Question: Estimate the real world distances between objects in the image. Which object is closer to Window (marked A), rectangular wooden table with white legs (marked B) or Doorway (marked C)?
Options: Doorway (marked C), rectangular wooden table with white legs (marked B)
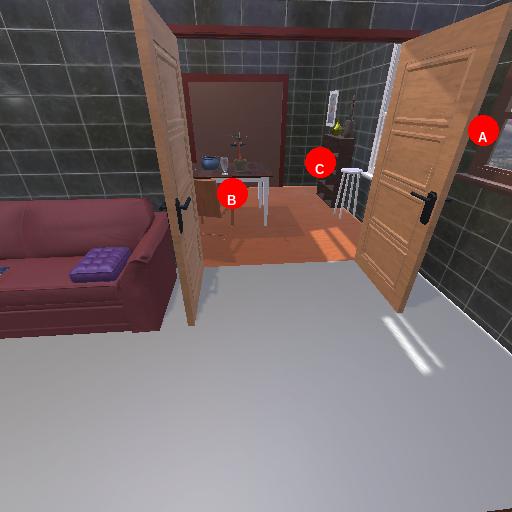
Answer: Doorway (marked C)